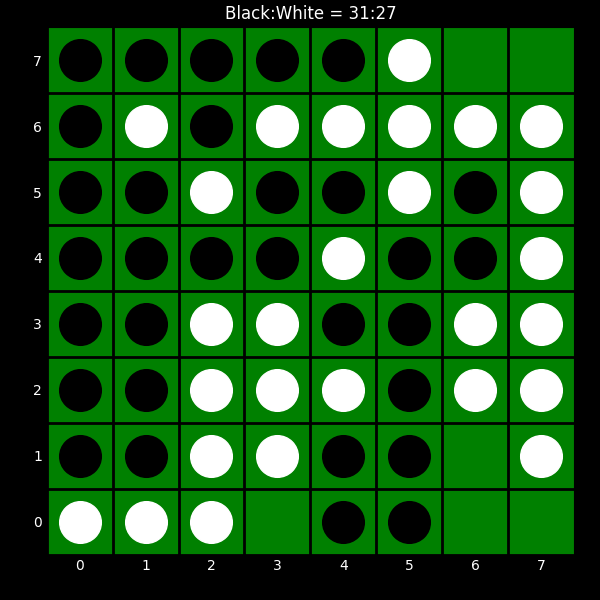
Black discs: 31
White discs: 27